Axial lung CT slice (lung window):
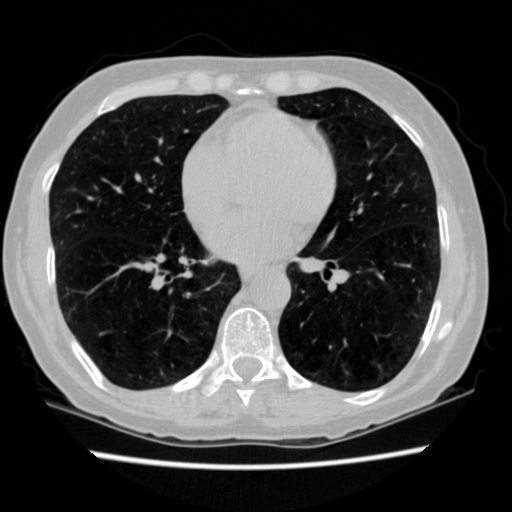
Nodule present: no